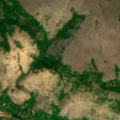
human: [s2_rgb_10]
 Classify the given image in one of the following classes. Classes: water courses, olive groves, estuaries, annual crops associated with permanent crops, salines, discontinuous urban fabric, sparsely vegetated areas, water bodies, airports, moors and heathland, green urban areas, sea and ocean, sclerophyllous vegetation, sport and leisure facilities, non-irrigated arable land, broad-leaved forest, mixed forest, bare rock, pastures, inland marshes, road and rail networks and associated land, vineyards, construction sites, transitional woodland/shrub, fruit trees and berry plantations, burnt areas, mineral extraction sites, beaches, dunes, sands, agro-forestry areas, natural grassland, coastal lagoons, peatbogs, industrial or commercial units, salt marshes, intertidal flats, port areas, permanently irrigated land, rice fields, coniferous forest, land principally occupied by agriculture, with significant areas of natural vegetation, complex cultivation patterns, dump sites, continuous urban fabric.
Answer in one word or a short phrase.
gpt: non-irrigated arable land, land principally occupied by agriculture, with significant areas of natural vegetation, natural grassland, transitional woodland/shrub